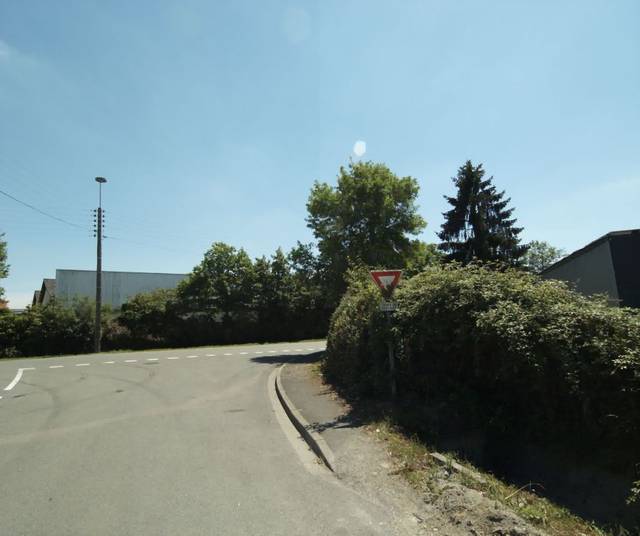
Region: France
Coordinates: 48.079, -0.7503